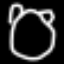
Label: clock